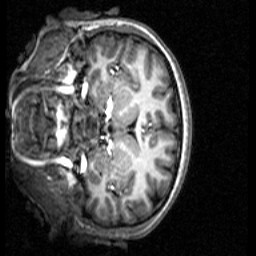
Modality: T1w
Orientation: coronal
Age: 21
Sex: female